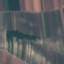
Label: PermanentCrop